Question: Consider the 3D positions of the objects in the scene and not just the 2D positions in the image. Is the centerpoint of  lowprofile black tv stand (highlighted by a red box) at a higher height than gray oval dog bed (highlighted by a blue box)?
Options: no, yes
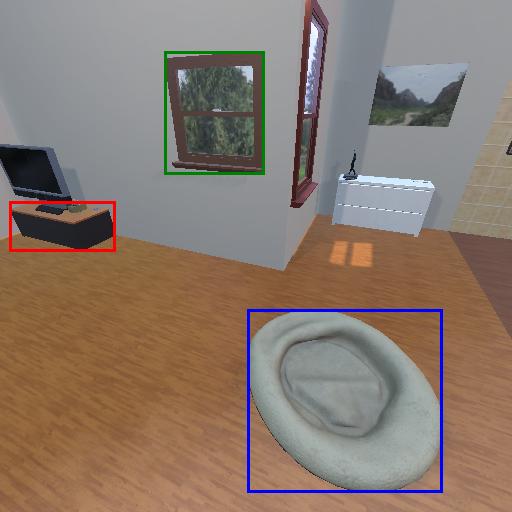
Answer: no